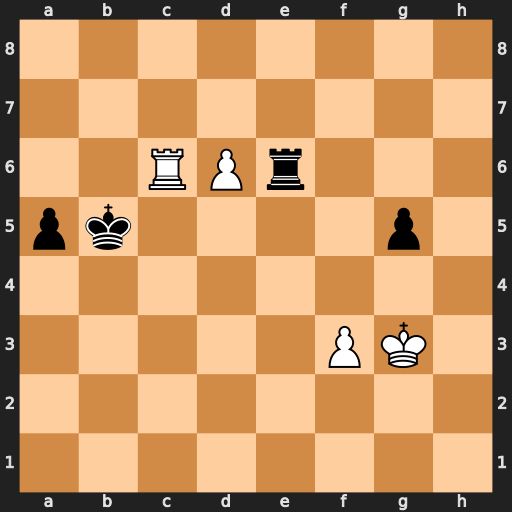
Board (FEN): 8/8/2RPr3/pk4p1/8/5PK1/8/8
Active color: w
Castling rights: -
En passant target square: -
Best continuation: d7 Rxc6 d8=Q